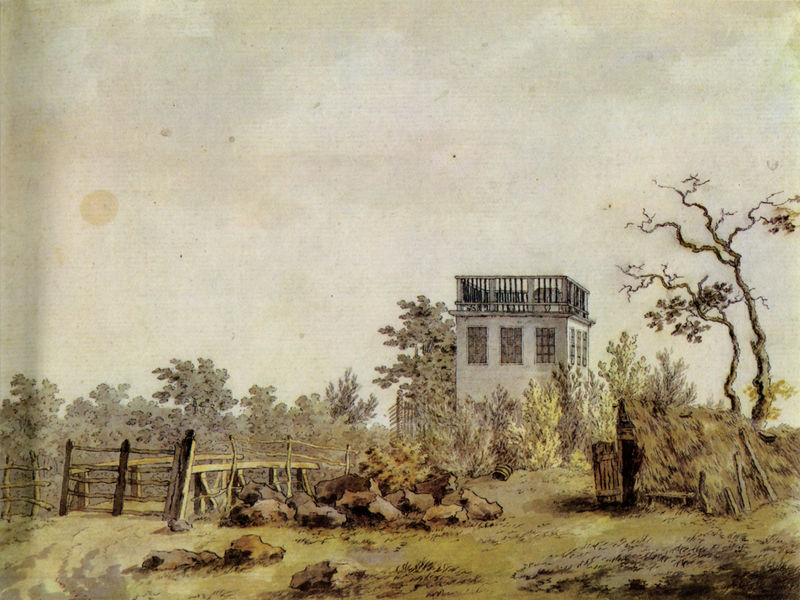
Titel: Landschaft mit Pavillon
Künstler: Caspar David Friedrich
Standort: Hamburg
Institution: Kunsthalle
Schlagwörter: baum, blau, blätter, felsen, himmel, schatten, weiß, wolken, aquarell, bäume, gelb, grün, landschaft, ocker, äste, braun, fenster, grau, hell, holz, licht, schwarz, skizze, strasse, stuhl, terasse, tür, zeichnung, gebäude, gras, haus, park, weg, wiese, wolke, zaun, beige, stein, steine, ast, einsamkeit, natur, sonnenaufgang, strauch, büsche, einsam, gatter, gebüsch, gitter, hütte, sonne, sträucher, blatt, pflanzen, wald, arbeit, schuppen, turm, umrandung, garten, stillleben, balkon, papier, ansicht, mittag, fels, verlassen, grafik, geröll, grenze, gartenzaun, herbst, koppel, lattenzaun, zäune, idylle, romantik, ausschau, balcony, green, windows, balken, geländer, frühling, grass, tor, eingang, mond, ruine, balustrade, fleck, gefängnis, clouds, rock, rocks, sky, tree, geäst, building, sun, tower, trees, grundstück, ballustrade, gestrüpp, path, road, tpr, posten, grautöne, pavillion, stahl, draht, dead, landstrich, fahl, fence, dirt, leaves, gate, belvedere, coloriert, dachgarten, plattform, aussichtsturm, ausguck, trum, aussichtsplattform, landgut, lavierend, abgeschieden, aussichtsplatform, dürerartig, häus, strohhütte, barren, weeds, azun, rembrandt, yard, shurbs